Question: The problem is that controller doesn't see template I want to use:
> [etl_admin] $ compile [info] Compiling 3 Scala sources and 4 Java
sources to
D:\ECLIPSE_WORKSPACES\play2_apps\etl_admin arget\scala-2.9.1\classes...
[error]
D:\ECLIPSE_WORKSPACES\play2_apps\etl_adminpp\controllers\EtlWorkflowSeqNodeController.java:7:
error: package views.html.etlworkflowseqnode does not exist [error]
import views.html.etlworkflowseqnode.list; [error]
^ [error]
D:\ECLIPSE_WORKSPACES\play2_apps\etl_adminpp\controllers\EtlWorkflowSeqNodeController.java:14:
error: cannot find symbol[error] list.render(EtlWorkflowSeqNode.findTree(jobId))
[error] ^ [error] symbol: variable list [error]
location: class EtlWorkflowSeqNodeController [error] 2 errors [error]
{file:/D:/ECLIPSE_WORKSPACES/play2_apps/etl_admin/}etl_admin/compile:compile:
javac returned nonzero exit code [error] Total time: 7 s, completed
05.06.2012 17:14:44
Here is controller code:
'''
package controllers;
import play.mvc.Controller;
import play.mvc.Result;
import models.EtlWorkflowSeqNode;
import play.db.jpa.Transactional;
import views.html.etlworkflowseqnode.list; /*LINE #7, Eclipse really tells that there is no such package*/
public class EtlWorkflowSeqNodeController extends Controller {
@Transactional
public static Result list(Integer jobId) {
return ok(
list.render(EtlWorkflowSeqNode.findTree(jobId))
);
}
}
'''
I've attached an image with my project tree. There is such package and there is template named "list".

what do I do Wrong
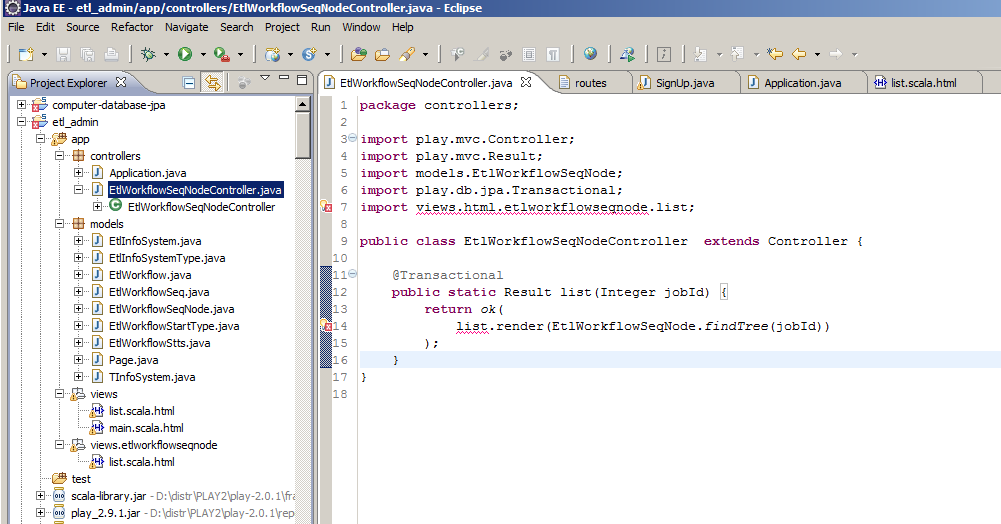
Answer: Omg, the problem was so easy!
*classes_managed* (this folder keeps compiled scala templates) were not updated with newly added templates. I did try to call yesterday, it doesn't help. New templates from new package were not compiled.
This morning I've called aaand... hooray! I did get compiled templates and problem with missing package gone away (don't forget to refresh Eclipse project, force it to update exisitng project structure from file system. It likes to cache everything.)
Sorry for disturbing, seems like I wasn't attentive while reading documentation :(